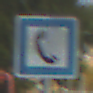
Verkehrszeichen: Fernsprecher
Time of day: MorningAfternoon
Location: Outdoor (Suburban)
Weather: PartlyCloudy
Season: NotSpecified
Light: Natural